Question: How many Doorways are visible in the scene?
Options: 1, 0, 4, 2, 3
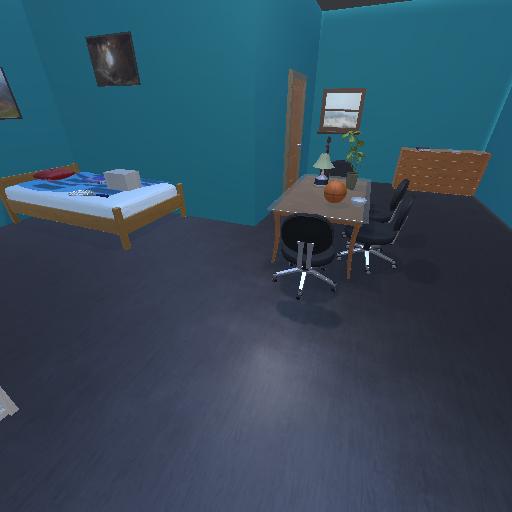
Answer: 1